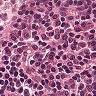
Metastatic tissue present: no